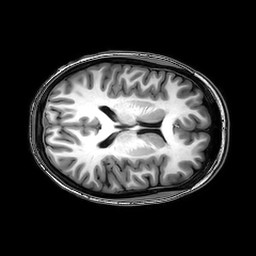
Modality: T1w
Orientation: axial
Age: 23
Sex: female
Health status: healthy
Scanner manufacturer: philips
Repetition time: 0.008294 s
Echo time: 0.00381 s